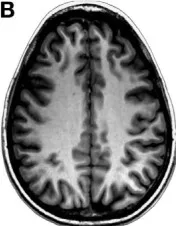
Brain T1-weighted 3D spoiled gradient echo sequence MRI in June 2007 after initial presentation.
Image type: radiology (mri)